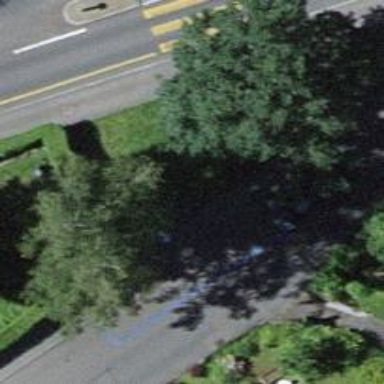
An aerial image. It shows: Set of steps on the road.